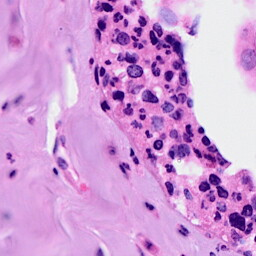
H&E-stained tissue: Breast